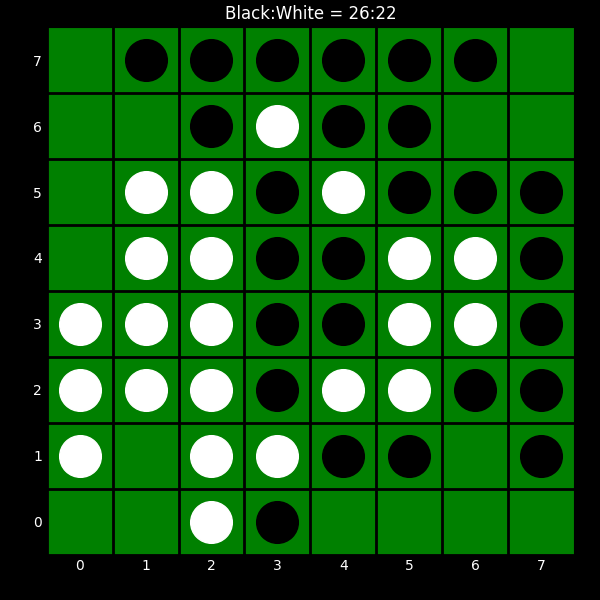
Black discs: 26
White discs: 22